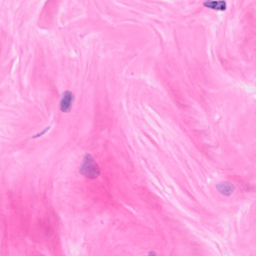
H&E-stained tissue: Breast